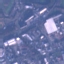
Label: Industrial